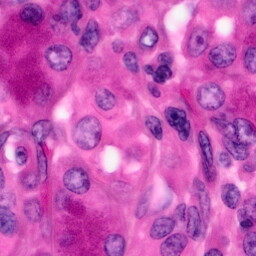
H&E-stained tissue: Pancreatic